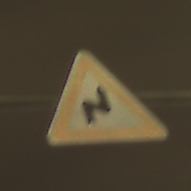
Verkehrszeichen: DoppelkurveRechts
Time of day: Night
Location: Outdoor (Urban)
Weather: Overcast
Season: NotSpecified
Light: Artificial